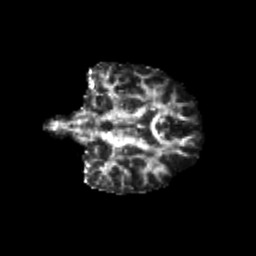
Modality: FA
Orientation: coronal
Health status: healthy
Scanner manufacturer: philips
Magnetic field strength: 3 T
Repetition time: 9.75 s
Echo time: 0.092 s